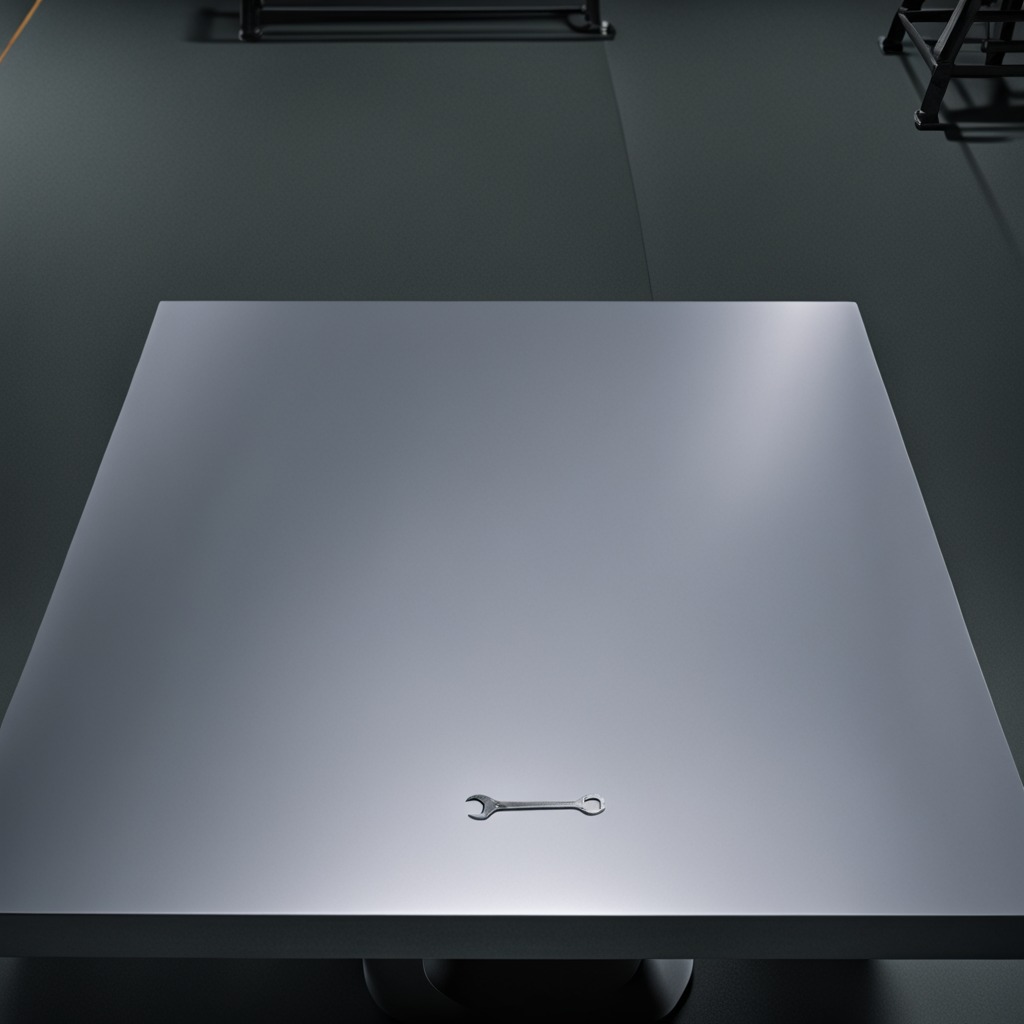
A wrench lies on the clean empty table in the basement in the evening soft directional lighting on the tabletop realistic grain studio-quality clarity centered framing